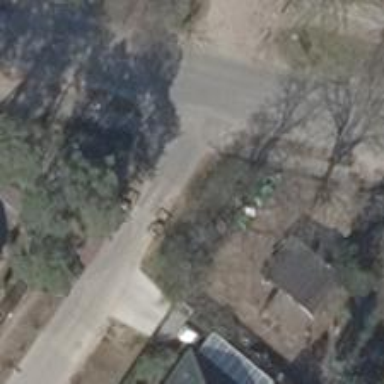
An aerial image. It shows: Residential road with concrete surface.